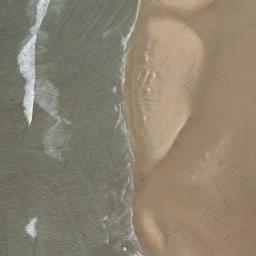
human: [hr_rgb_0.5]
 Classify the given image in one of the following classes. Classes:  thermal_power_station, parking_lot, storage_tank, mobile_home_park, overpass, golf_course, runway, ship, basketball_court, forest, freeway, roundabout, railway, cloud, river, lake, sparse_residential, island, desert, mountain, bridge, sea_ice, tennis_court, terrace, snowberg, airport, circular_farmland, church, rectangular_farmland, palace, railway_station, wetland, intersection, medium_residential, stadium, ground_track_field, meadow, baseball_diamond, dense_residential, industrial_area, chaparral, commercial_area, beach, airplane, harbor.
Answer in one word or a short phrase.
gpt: beach